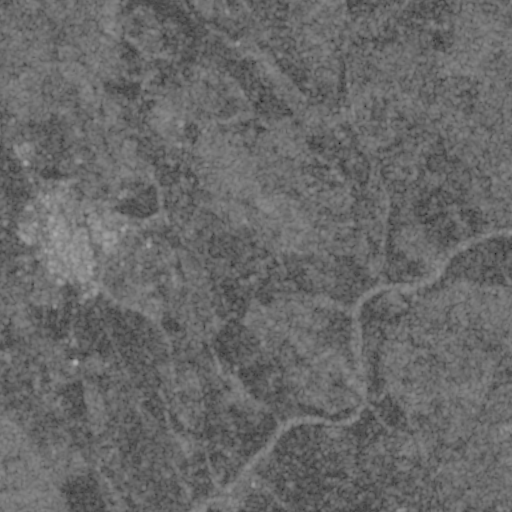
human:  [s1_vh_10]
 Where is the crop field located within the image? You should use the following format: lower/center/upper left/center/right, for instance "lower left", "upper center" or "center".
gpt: The crop field is located in the lower left of the image.
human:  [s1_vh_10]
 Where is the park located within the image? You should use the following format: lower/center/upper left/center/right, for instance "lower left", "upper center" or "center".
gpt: The park is located in the upper left of the image.
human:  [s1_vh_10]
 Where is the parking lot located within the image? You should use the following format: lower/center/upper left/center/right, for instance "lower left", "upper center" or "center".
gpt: The parking lot is located in the center left of the image.
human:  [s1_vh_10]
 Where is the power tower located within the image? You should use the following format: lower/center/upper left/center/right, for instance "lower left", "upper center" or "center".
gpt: The power tower is located in the upper left of the image.
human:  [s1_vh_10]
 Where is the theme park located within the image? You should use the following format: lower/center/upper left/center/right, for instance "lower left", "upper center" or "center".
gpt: The theme park is located in the lower left of the image.
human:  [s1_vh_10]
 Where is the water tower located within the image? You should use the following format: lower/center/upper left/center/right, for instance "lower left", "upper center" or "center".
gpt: The water tower is located in the center left of the image.
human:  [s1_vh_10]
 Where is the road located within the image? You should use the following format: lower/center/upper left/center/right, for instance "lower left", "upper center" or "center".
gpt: There is no road in the image.

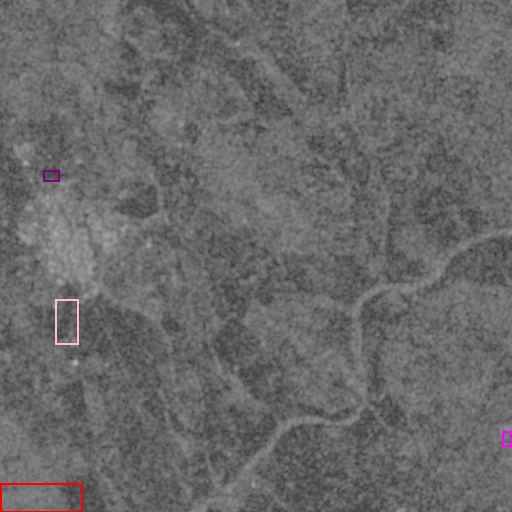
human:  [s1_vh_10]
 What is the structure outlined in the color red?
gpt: The structure outlined in red is a crop field.
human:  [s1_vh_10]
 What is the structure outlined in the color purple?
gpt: The structure outlined in purple is a park.
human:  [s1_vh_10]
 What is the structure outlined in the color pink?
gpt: The structure outlined in pink is a theme park.
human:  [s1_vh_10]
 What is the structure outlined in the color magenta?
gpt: The structure outlined in magenta is a wastewater plant.
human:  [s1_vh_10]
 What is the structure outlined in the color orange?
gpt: There is no orange outline.